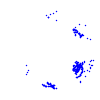
Particle: pion